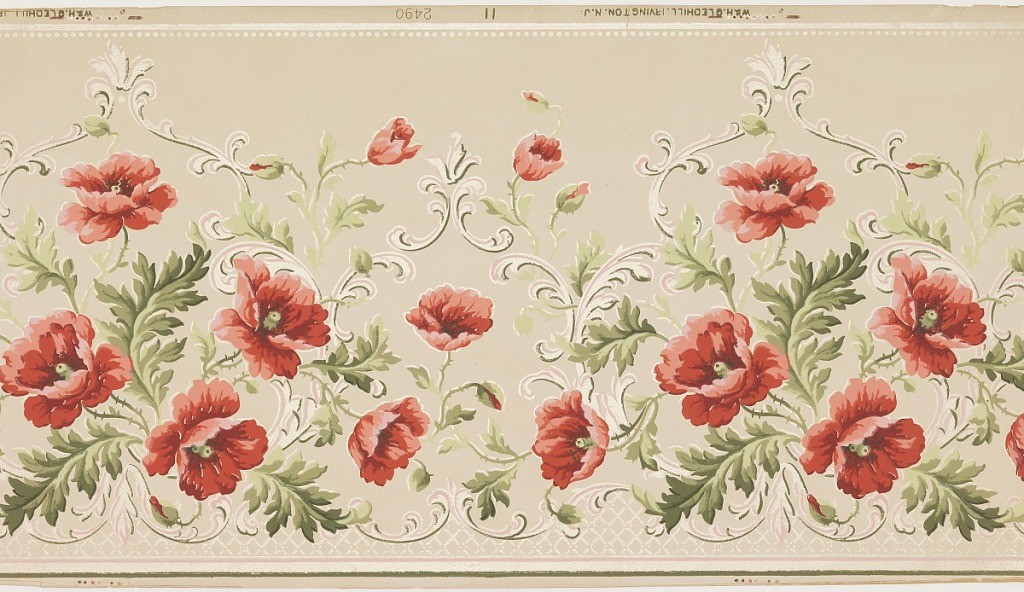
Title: Frieze
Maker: W & H Gledhill
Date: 1905–1915
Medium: Machine-printed paper, liquid mica
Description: Large red poppies with scrolling green foliage become less dense towards the top of the paper. Pink highlights on scrollwork.  Lattice across bottom of paper conforming to scrolling foliage.